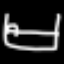
Label: bed